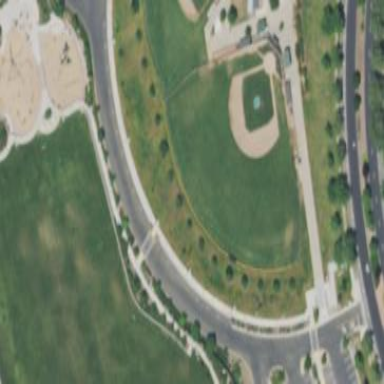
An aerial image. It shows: Baseball pitch surrounded by fence.